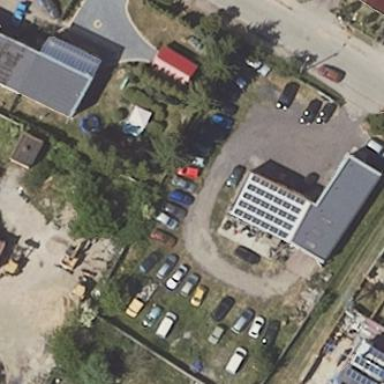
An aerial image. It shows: Industrial building.